Field crop: maize
Growth stage: 1
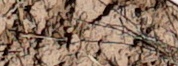
Species: lolium